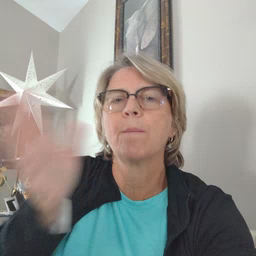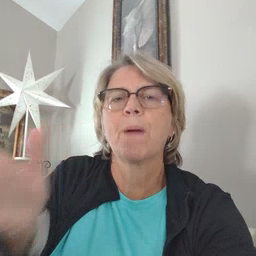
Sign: grandma